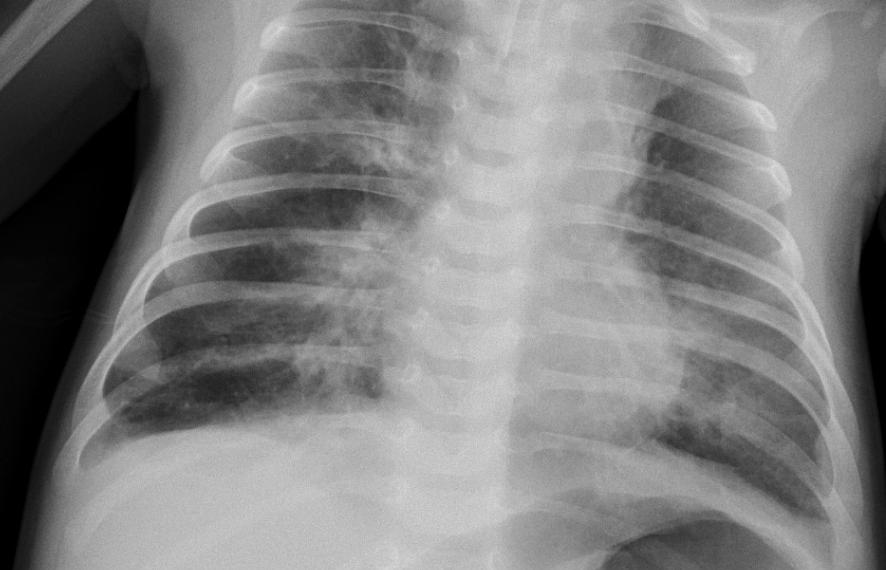
Diagnosis: PNEUMONIA